Frequency: 70000
Velocity: 0,217
Power: 30,6
Pulse duration: 0,0000001
Pass count: 1
Magnification: 10
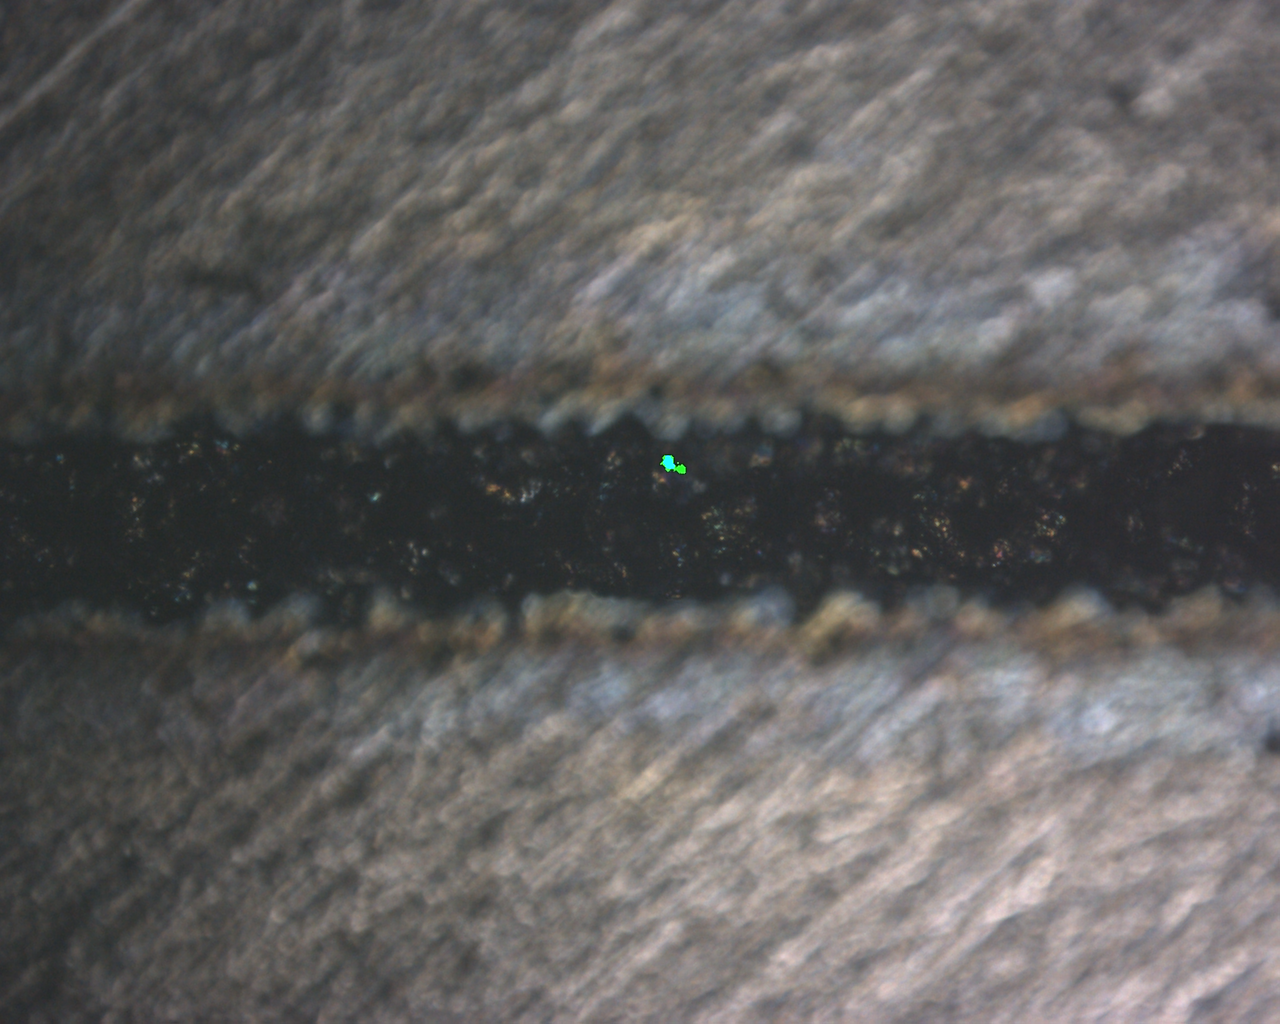
Measured width: 128.738
Other width: 80.071